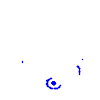
Particle: pion